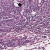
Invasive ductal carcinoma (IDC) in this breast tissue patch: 1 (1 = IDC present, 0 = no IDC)